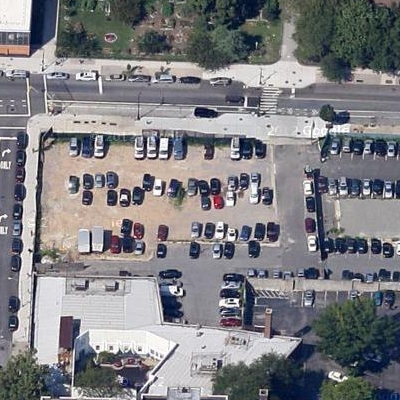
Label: gParking